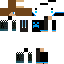
A male human skin with dark skin, wearing brown bald dressed in a blue hoodie and brown pants, featuring a closed mouth.